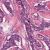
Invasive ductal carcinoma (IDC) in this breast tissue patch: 1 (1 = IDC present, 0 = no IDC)